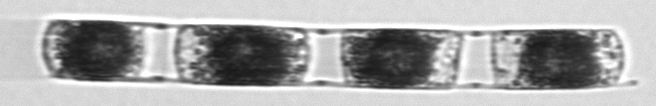
Label: Hemiaulus